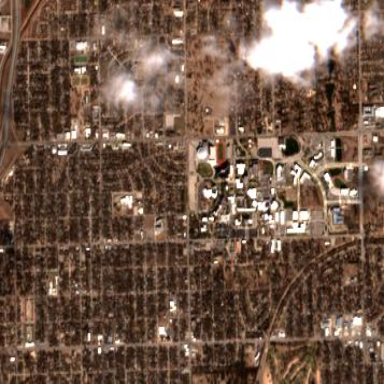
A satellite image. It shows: University.